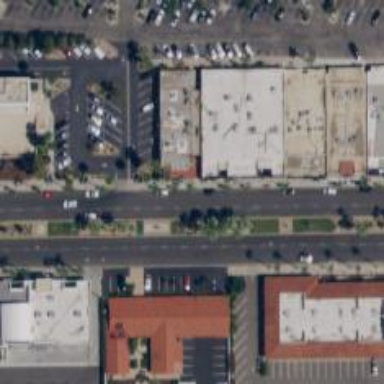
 lined with retail stores on both sides."